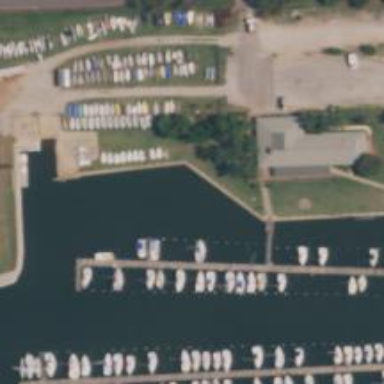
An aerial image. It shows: Pier with mooring facilities.